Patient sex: M
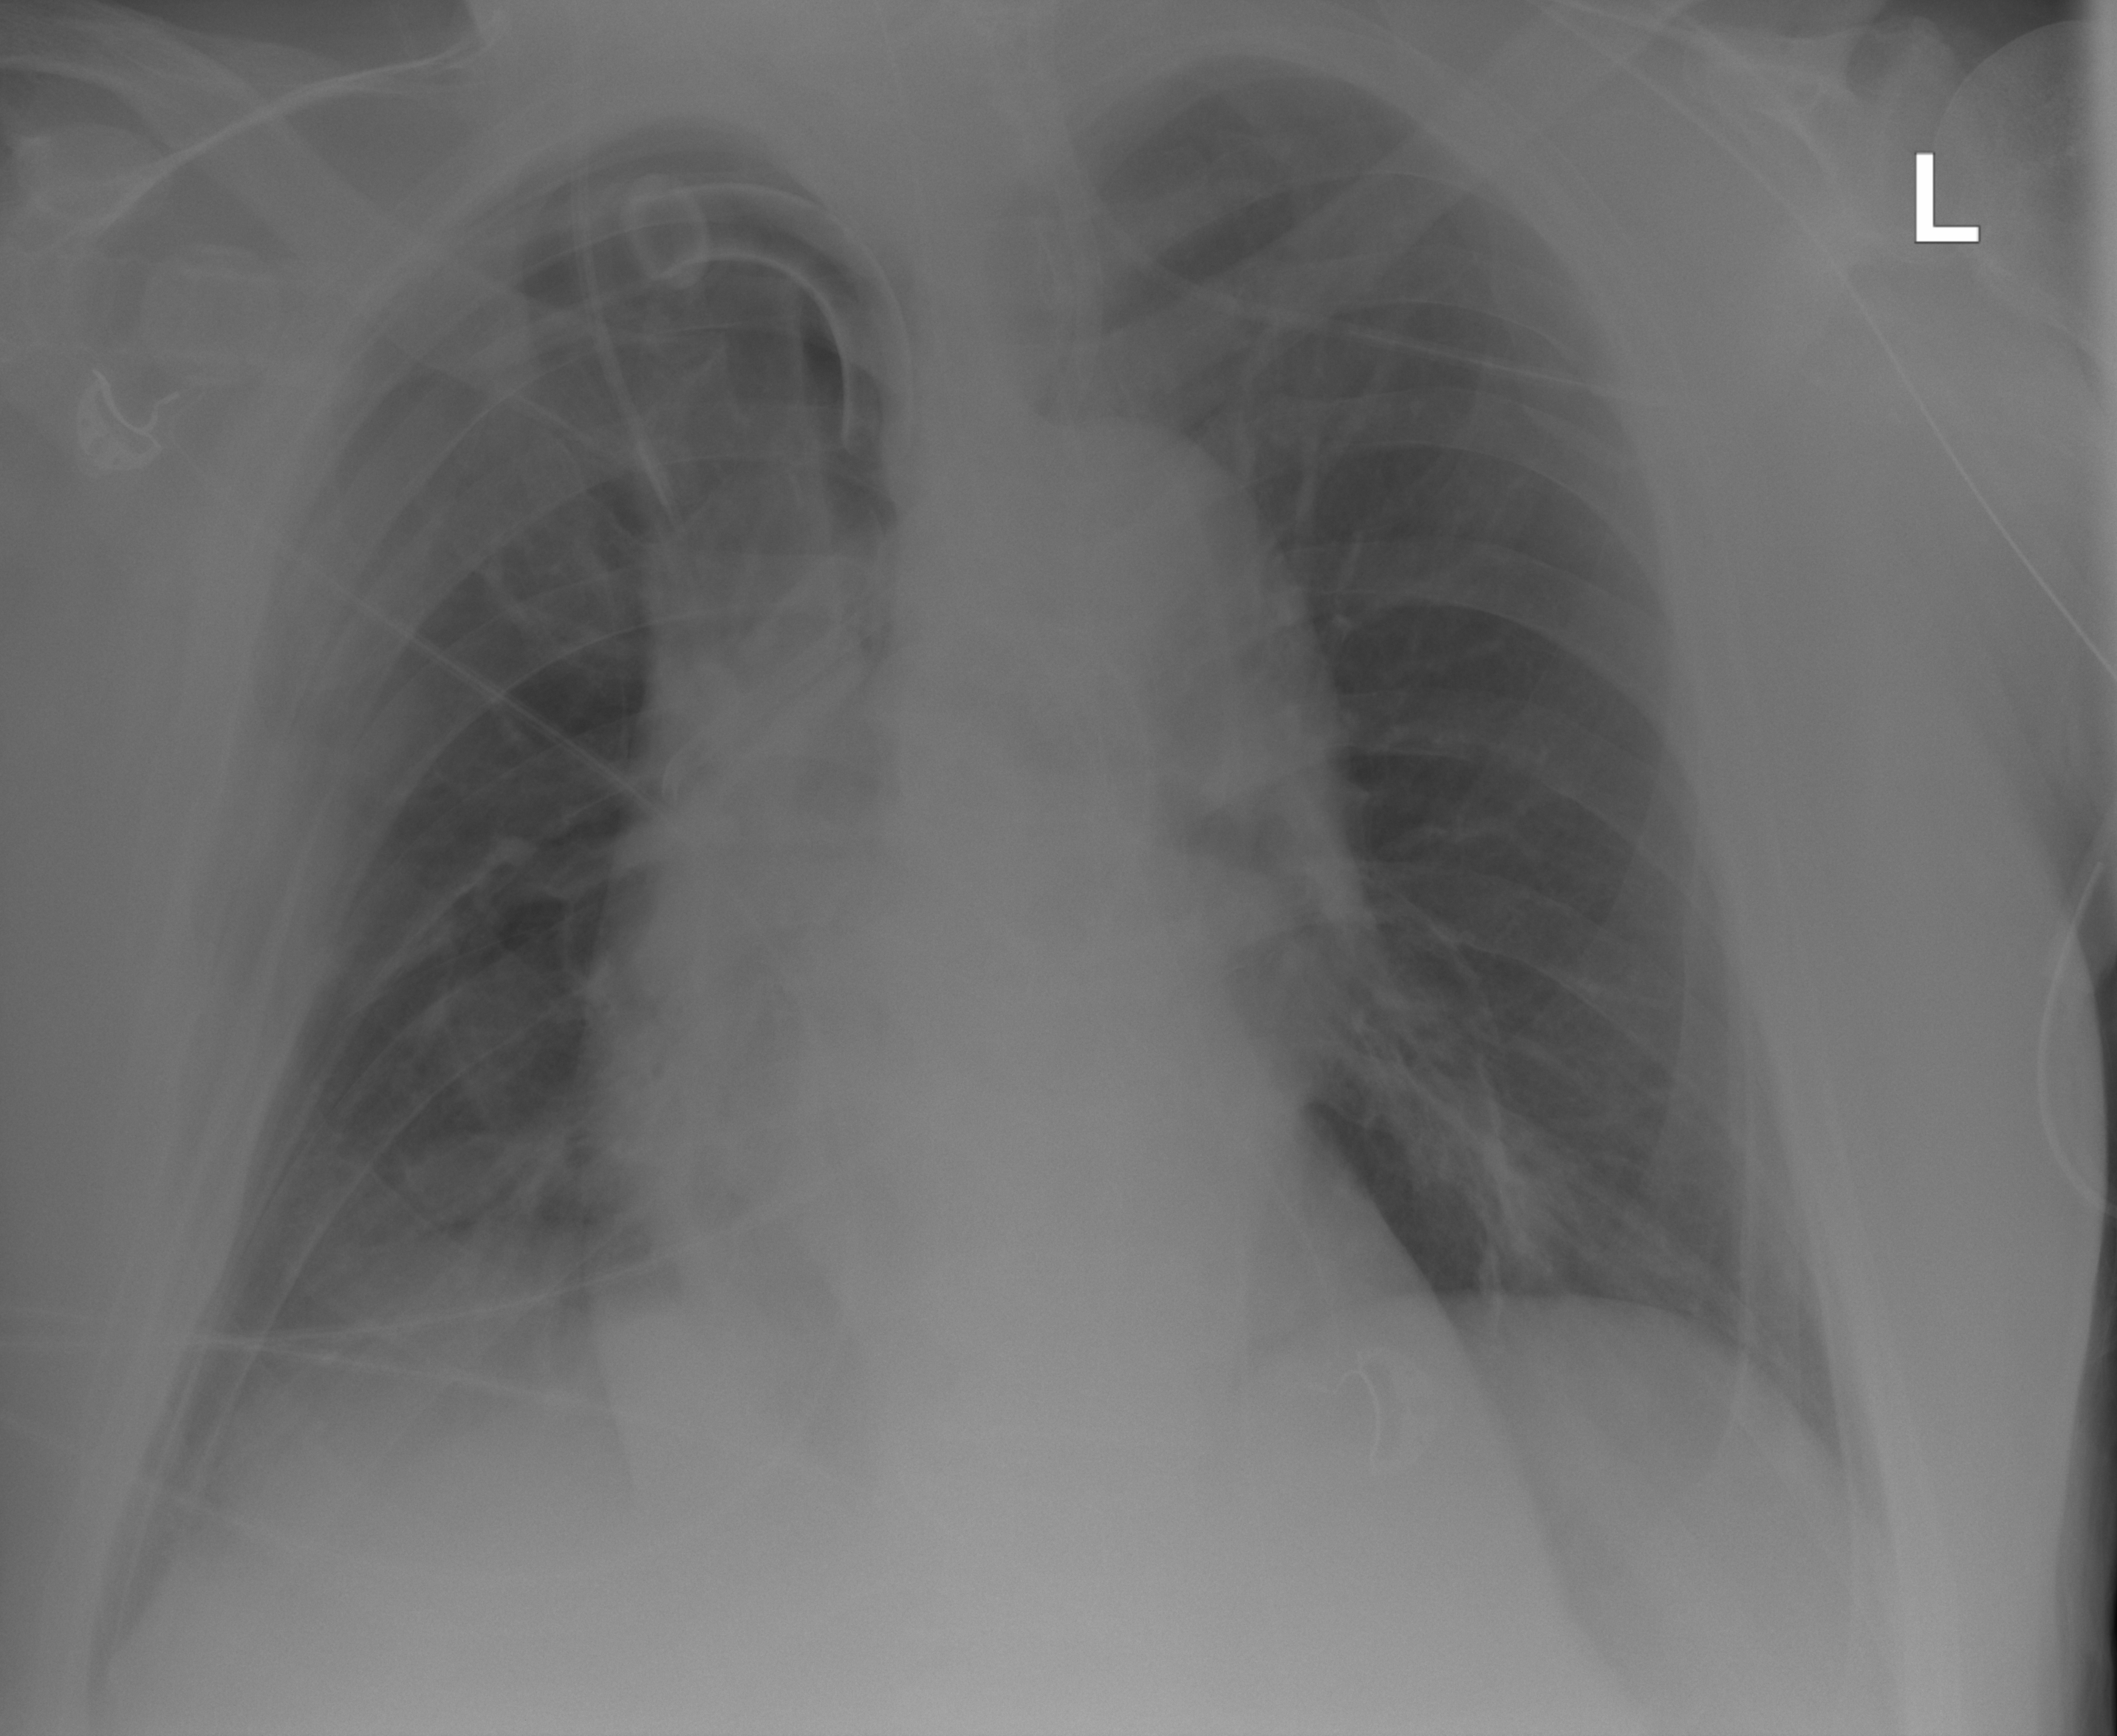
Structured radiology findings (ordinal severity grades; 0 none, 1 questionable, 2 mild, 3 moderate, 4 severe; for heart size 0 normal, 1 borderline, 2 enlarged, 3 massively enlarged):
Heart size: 2
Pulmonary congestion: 0
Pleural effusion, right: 2
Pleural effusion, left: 0
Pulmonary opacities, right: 0
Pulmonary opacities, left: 0
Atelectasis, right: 2
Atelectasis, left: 2